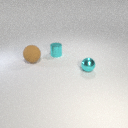
large brown rubber sphere behind small cyan metal sphere